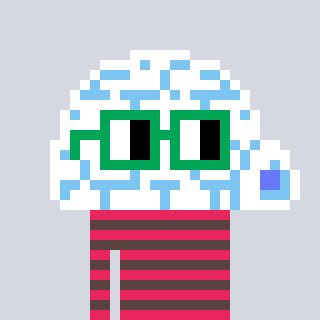
a pixel art character with square green glasses, a igloo-shaped head and a darkbrown-colored body on a cool background